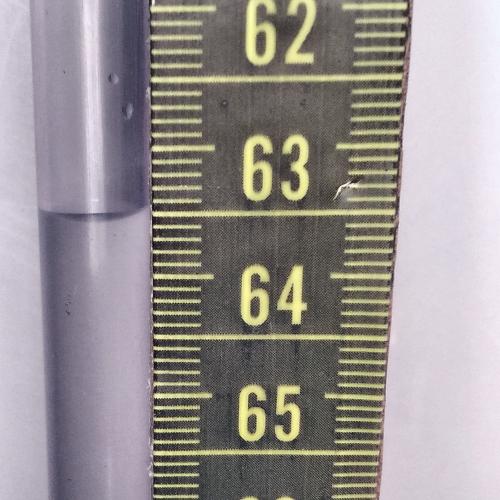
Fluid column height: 63.5 cm